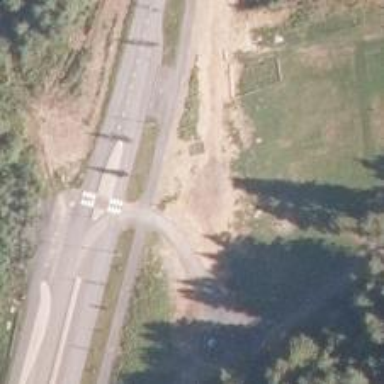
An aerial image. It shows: Disc golf course for leisure activity.